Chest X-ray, AP view. Patient: 28 years old, sex M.
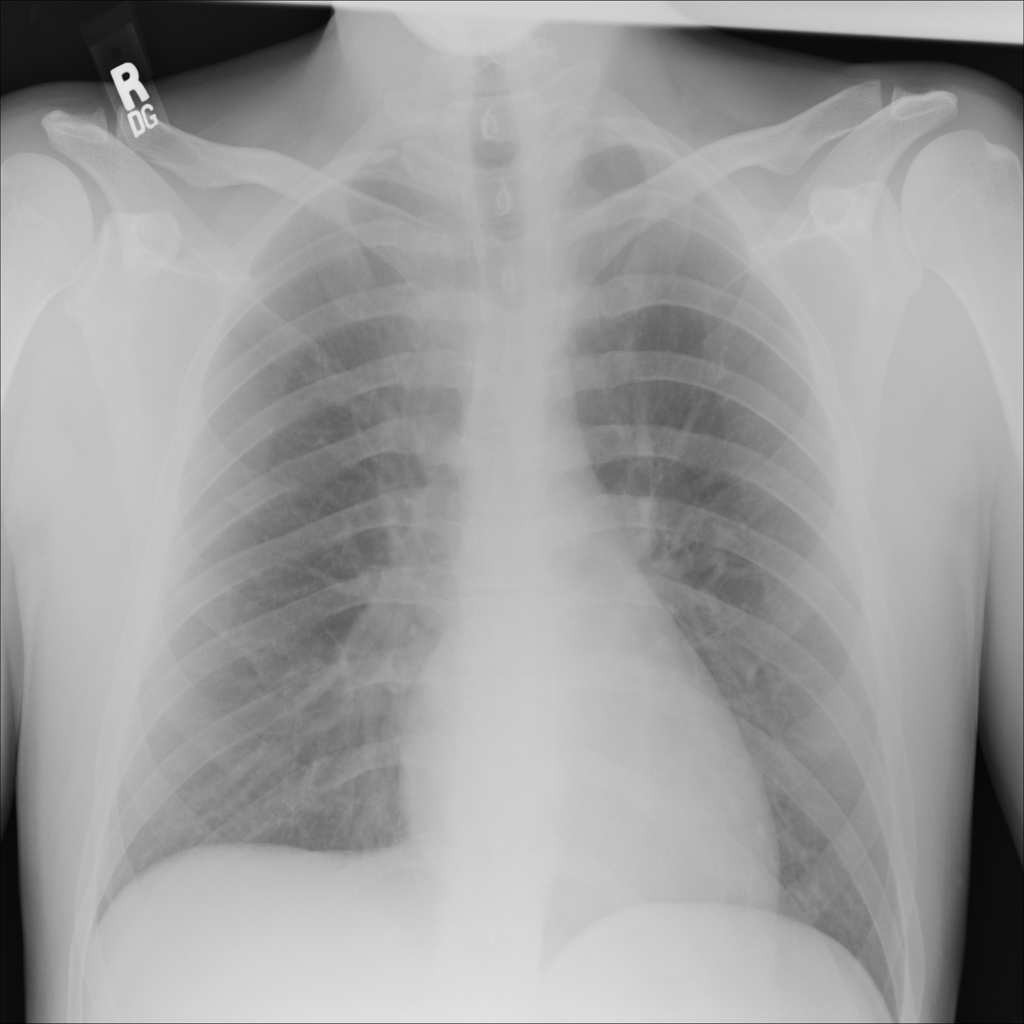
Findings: No Finding